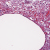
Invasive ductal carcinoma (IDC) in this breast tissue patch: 0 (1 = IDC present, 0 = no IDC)